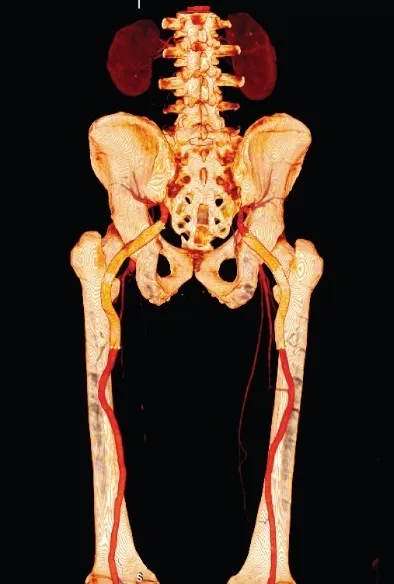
Three-dimensional (3D) angiotomography control image 30 days after repair of bilateral sciatic artery aneurysms (coronal plane). Patent stents free from endoleaks.
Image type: radiology (ct)